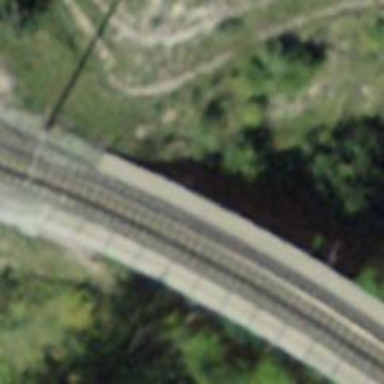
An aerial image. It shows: Narrow-gauge railway with electrified contact line passing over viaduct with one track.